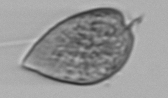
Label: Prorocentrum_micans